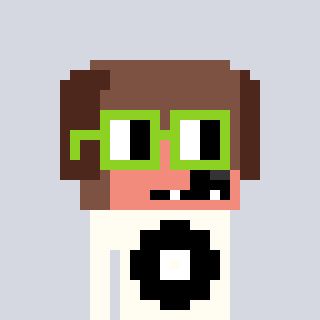
a pixel art character with square light green glasses, a dog-shaped head and a grayscale-colored body on a cool background